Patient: sex M, age 64
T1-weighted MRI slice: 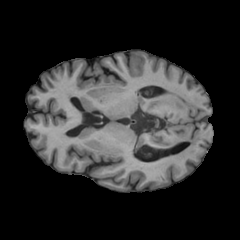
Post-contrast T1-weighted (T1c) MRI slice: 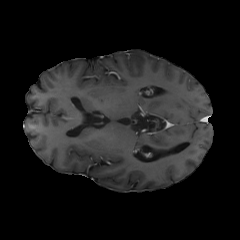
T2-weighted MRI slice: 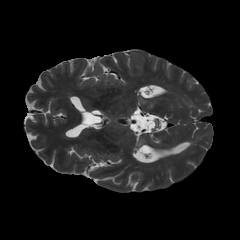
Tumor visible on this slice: no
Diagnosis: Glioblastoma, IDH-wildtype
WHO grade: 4